Question:
I have the modules as shown above. I need to include not only 'quickblox', but the 'quickblox.chat' plugin.
I'm using this code:
'''
// Quickblox
var QB = require('quickblox');
var QBChat = require('quickblox/plugins/chat');
'''
'quickblox' loads fine but 'quickblox/plugins/chat' throws:
'''
Error: Cannot find module 'quickblox/plugins/chat'
'''
Here is the 'package.json' included in the 'quickblox/plugins/chat' directory:
'''
{
"name": "quickblox.chat",
"description": "Quickblox Javascript SDK / XMPP Chat plugin",
"version": "0.8.6",
"author": "Andrey Povelichenko <andrey.povelichenko@quickblox.com>",
"homepage": "http://quickblox.com/developers/Web_XMPP_Chat_Sample"
}
'''
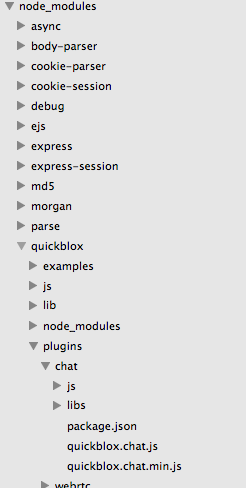
Answer: If you call require with a folder path, it tries to load 'index.js', which doesn't exist.
'''
var QBChat = require('quickblox/plugins/chat/quickblox.chat');
'''